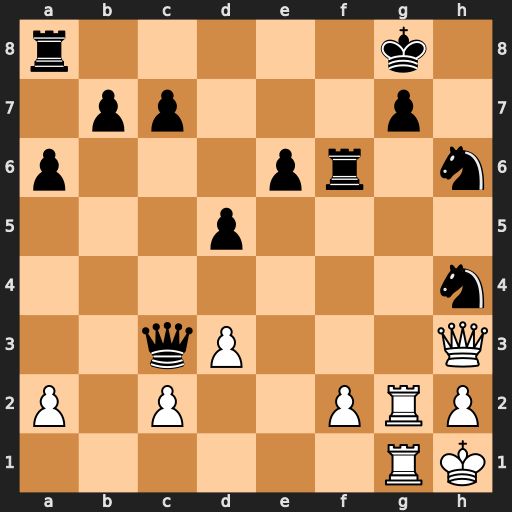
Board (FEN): r5k1/1pp3p1/p3pr1n/3p4/7n/2qP3Q/P1P2PRP/6RK
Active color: w
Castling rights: -
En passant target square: -
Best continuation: Rxg7+ Kf8 Qxh4